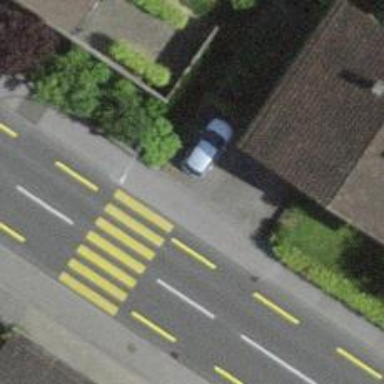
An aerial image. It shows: Sidewalk along the footway.